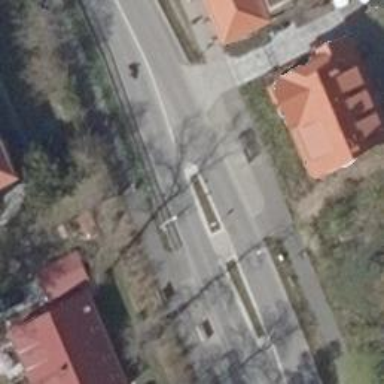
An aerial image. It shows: Traffic calming island.